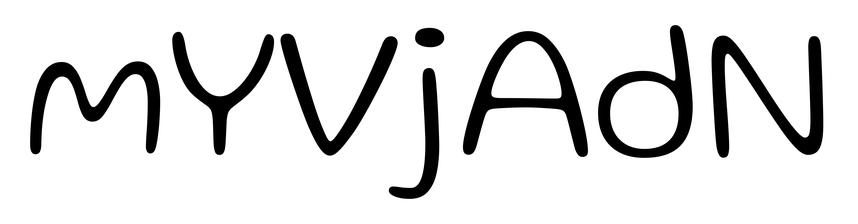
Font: Gluten_ExtraLight